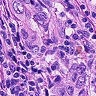
Metastatic tissue present: yes